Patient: sex M, age 68
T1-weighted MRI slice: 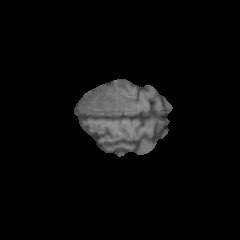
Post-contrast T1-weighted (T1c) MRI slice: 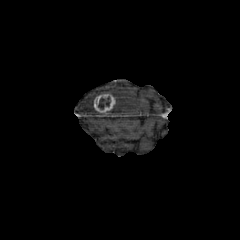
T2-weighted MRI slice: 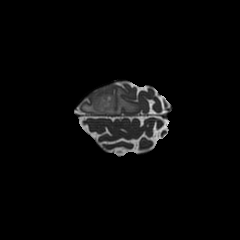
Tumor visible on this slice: yes
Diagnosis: Glioblastoma, IDH-wildtype
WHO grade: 4